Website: slack
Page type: stored-credit-cards
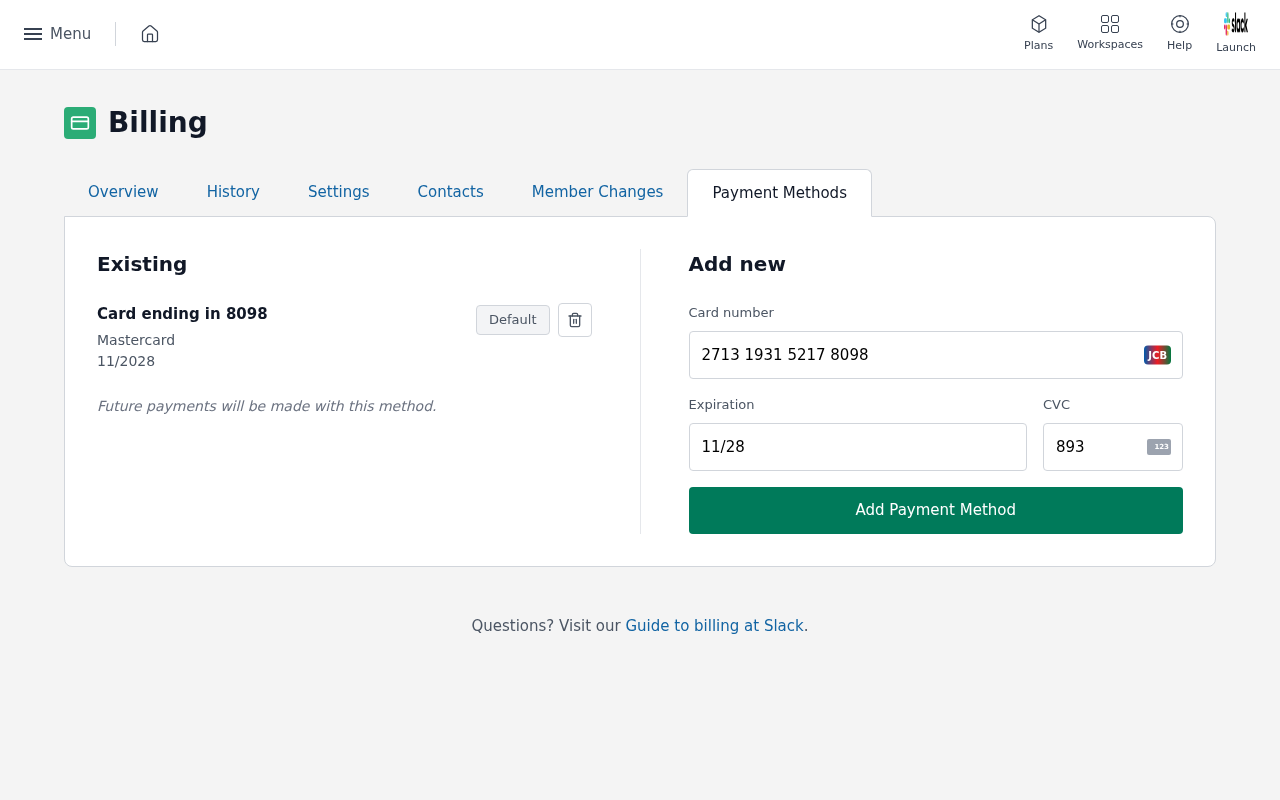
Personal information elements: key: PII_CARD_CVV
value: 893
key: PII_CARD_EXPIRY
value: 11/2028
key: PII_CARD_EXPIRY
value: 11/28
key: PII_CARD_LAST4
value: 8098
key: PII_CARD_NUMBER
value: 2713 1931 5217 8098
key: PII_CARD_TYPE
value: Mastercard